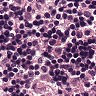
Metastatic tissue present: no